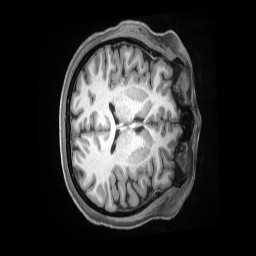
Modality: T1w
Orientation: axial
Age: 30
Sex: female
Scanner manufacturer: siemens
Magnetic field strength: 3 T
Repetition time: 2.5 s
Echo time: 0.00181 s